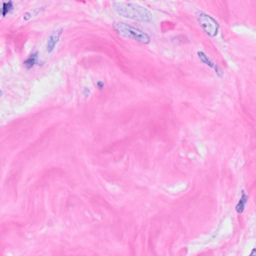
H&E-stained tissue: Breast